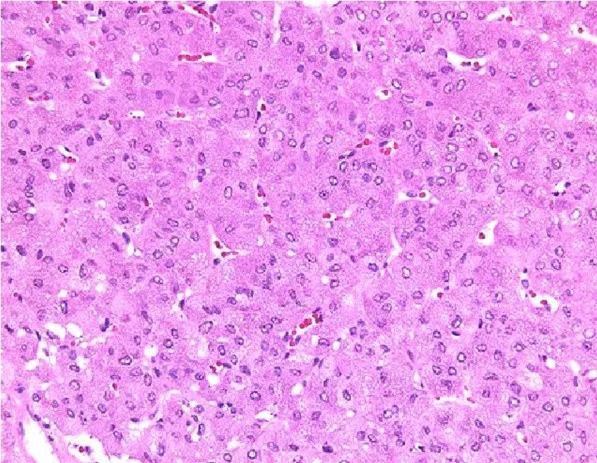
Histopathological features of hepatoid adenocarcinoma of the urinary bladder. The tumor was composed of large, polygonal cells with eosinophilic cytoplasm. The cells were predominantly arranged in a trabecular pattern (hematoxylin and eosin stained specimen, x100).
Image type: pathology (h&e)